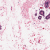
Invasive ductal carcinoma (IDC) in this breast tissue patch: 0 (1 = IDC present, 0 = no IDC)